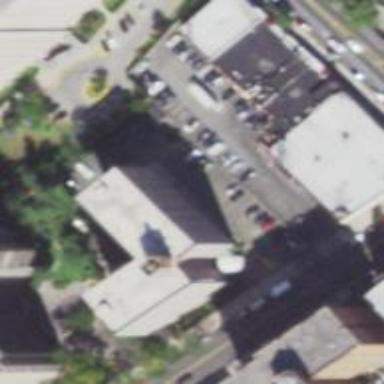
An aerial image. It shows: Healthcare clinic.